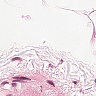
Metastatic tissue present: no